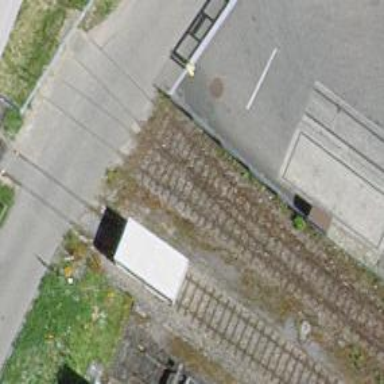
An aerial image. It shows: Railway switch.